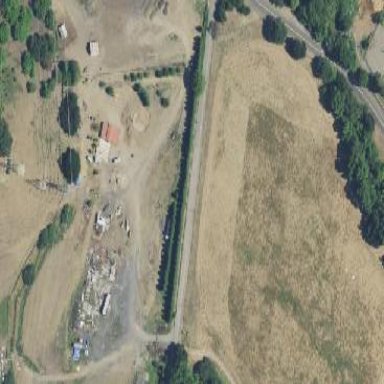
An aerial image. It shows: Farmyard area.